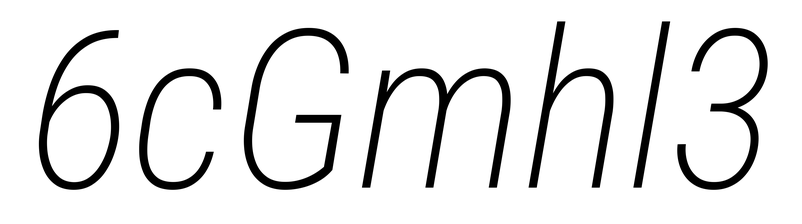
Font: Roboto-Italic_Condensed_ExtraLight_Italic